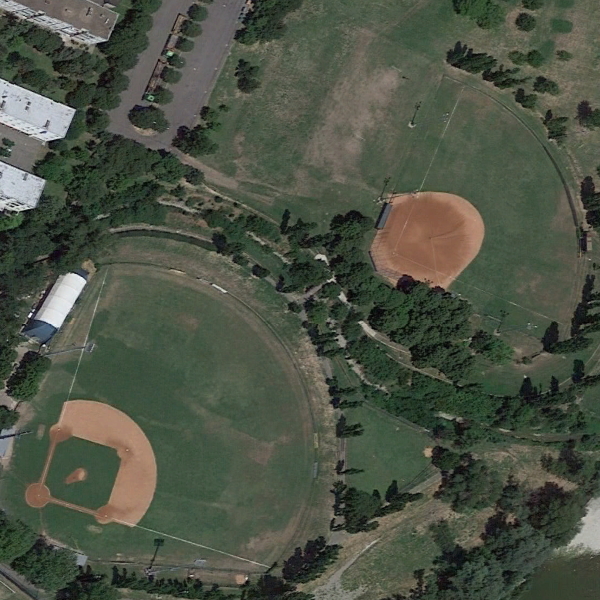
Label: BaseballField